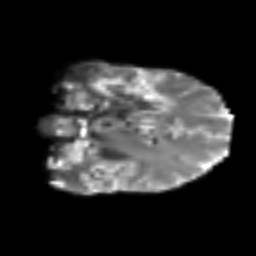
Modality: T2w
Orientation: coronal
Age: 47
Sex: female
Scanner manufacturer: siemens
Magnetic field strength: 3 T
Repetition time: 6.1 s
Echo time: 0.101 s